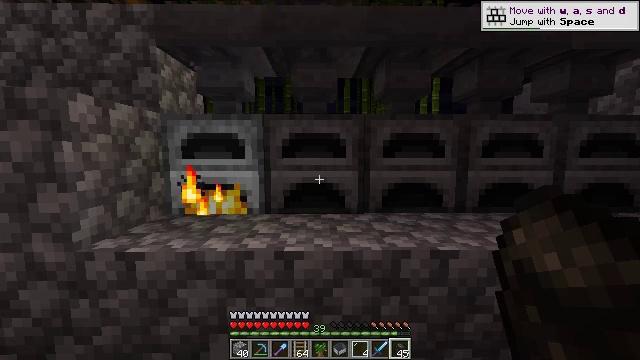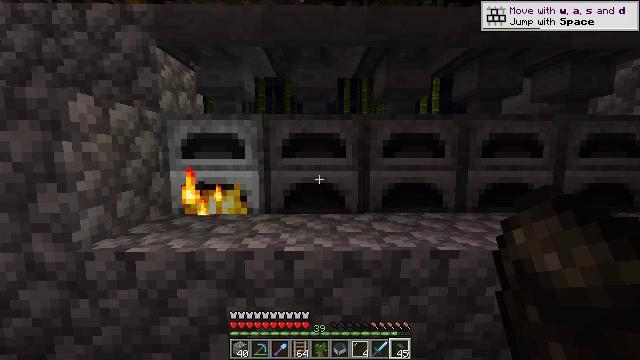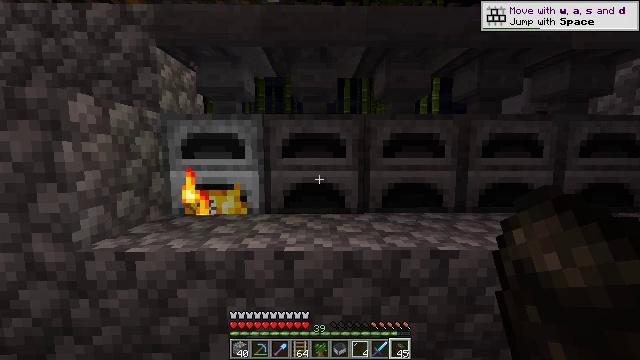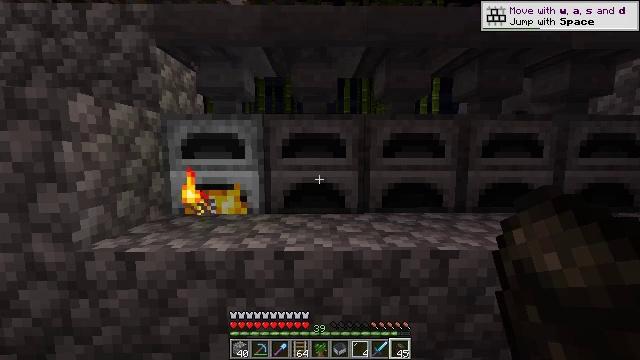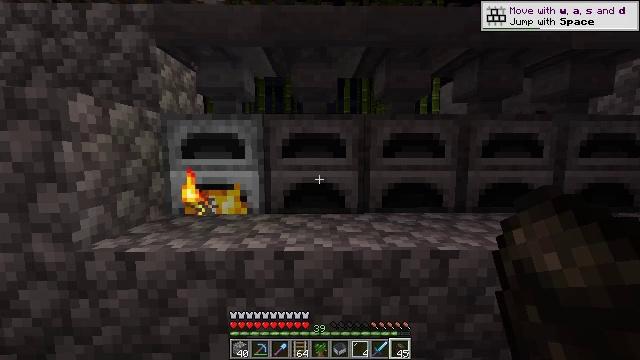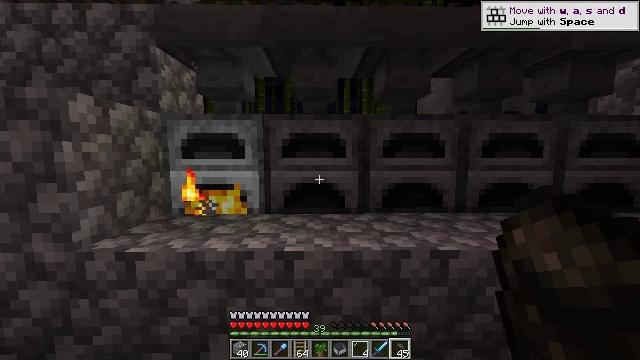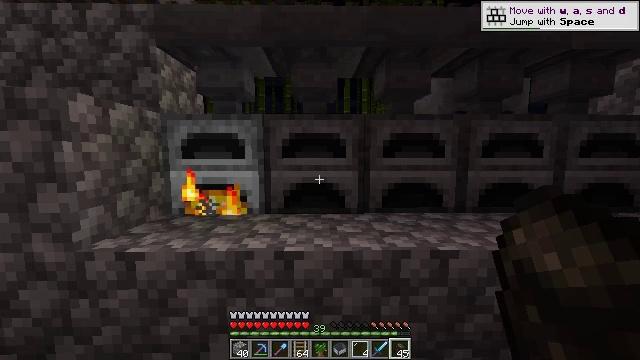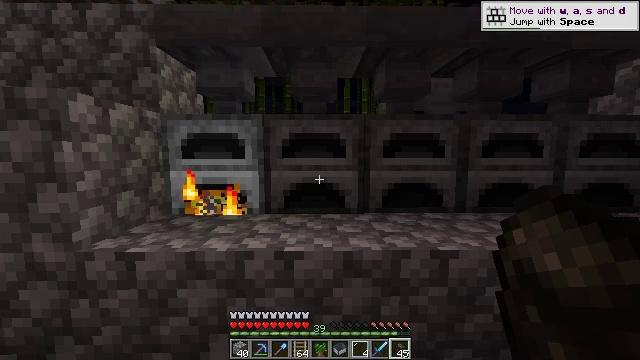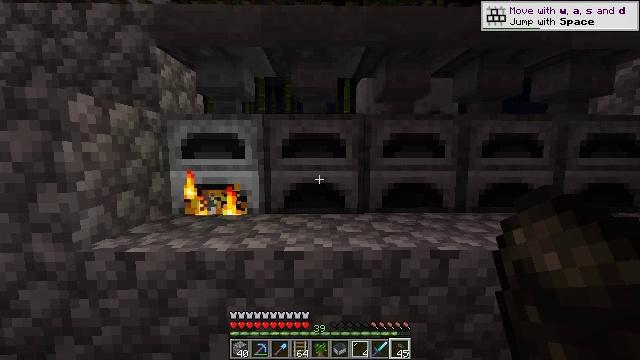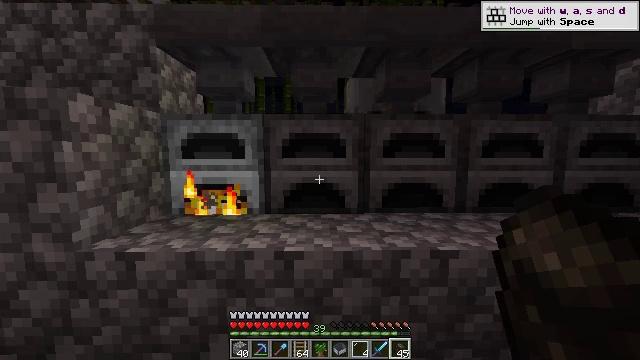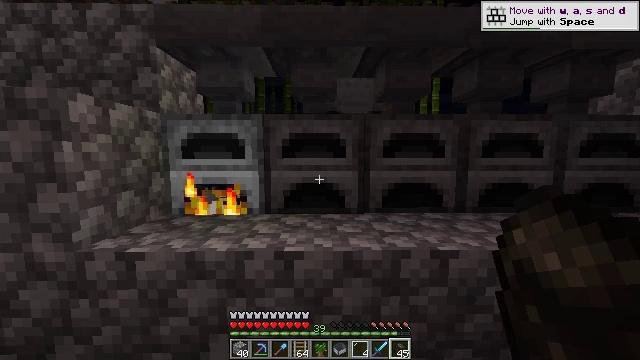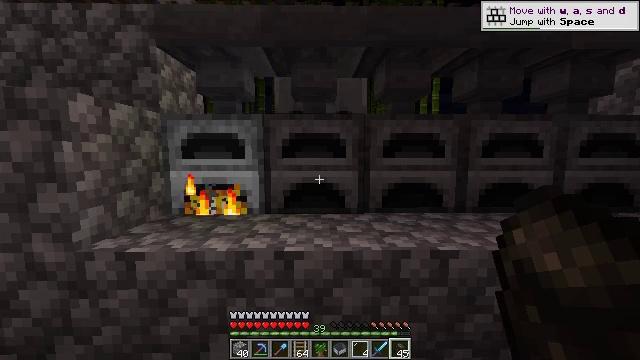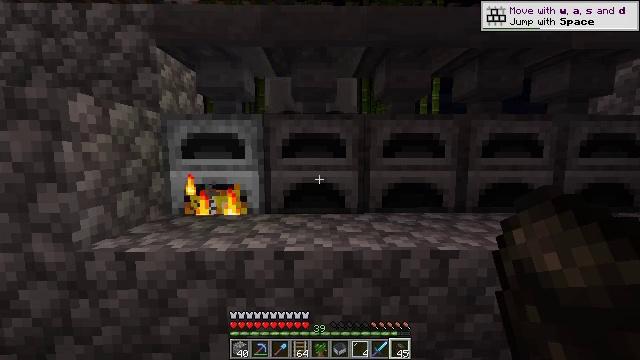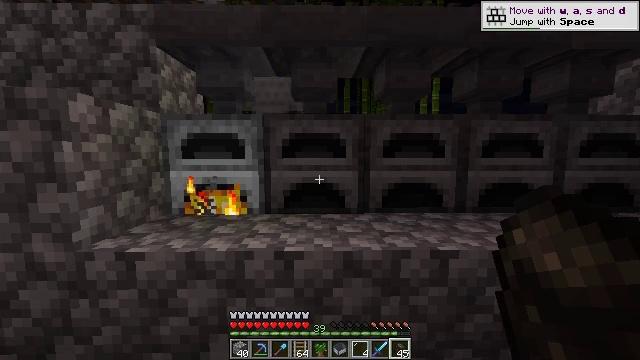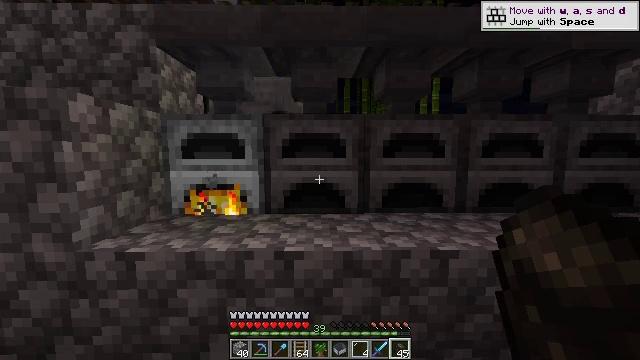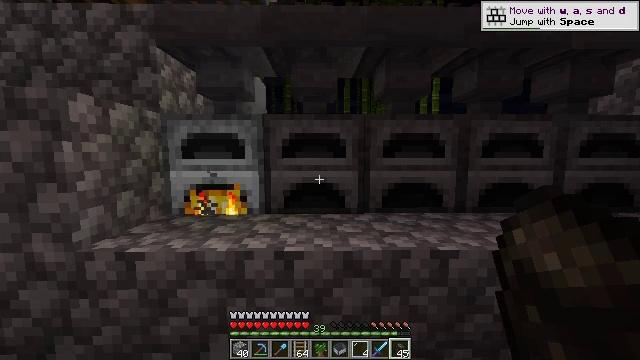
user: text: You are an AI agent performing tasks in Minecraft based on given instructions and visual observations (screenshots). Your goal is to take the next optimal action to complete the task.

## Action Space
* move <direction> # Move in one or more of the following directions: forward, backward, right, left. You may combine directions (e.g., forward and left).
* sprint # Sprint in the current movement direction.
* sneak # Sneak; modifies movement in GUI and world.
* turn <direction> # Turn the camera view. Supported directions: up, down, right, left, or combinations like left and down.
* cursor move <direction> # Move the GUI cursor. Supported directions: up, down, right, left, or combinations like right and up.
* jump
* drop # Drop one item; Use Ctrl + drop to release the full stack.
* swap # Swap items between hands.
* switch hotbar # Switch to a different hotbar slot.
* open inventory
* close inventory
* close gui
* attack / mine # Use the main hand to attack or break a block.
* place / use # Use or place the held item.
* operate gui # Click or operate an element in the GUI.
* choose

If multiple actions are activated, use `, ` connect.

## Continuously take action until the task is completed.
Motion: motion action
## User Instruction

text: craft item air
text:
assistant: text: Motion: no_op
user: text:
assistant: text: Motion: no_op
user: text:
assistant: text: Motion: no_op
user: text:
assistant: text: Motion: no_op
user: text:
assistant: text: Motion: no_op
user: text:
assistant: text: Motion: no_op
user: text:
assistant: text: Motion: no_op
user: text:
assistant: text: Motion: no_op
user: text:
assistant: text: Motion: no_op
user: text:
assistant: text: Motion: no_op
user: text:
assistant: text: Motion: no_op
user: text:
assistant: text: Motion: no_op
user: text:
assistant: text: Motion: no_op
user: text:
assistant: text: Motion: no_op
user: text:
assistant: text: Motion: no_op
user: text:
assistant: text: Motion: no_op
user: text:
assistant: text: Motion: no_op
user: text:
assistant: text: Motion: no_op
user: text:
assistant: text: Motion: no_op
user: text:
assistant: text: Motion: no_op
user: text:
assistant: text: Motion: no_op
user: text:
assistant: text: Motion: no_op
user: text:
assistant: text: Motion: no_op
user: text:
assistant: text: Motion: no_op
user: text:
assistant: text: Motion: no_op
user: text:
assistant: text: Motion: no_op
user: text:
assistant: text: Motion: no_op
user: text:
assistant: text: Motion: no_op
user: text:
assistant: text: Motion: no_op
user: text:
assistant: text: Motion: no_op